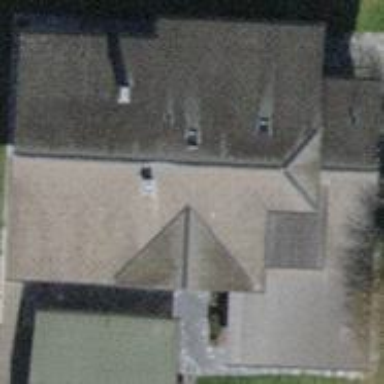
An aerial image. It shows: Building with tile roof.